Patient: sex M, age 59
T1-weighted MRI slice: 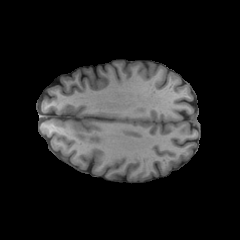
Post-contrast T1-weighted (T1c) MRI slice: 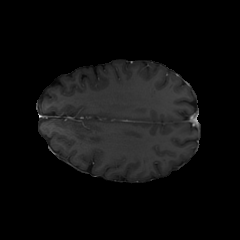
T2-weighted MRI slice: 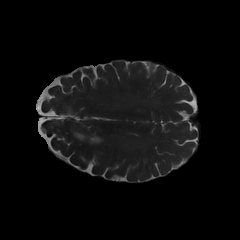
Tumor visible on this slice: yes
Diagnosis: Oligodendroglioma, IDH-mutant, 1p/19q-codeleted
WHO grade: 3